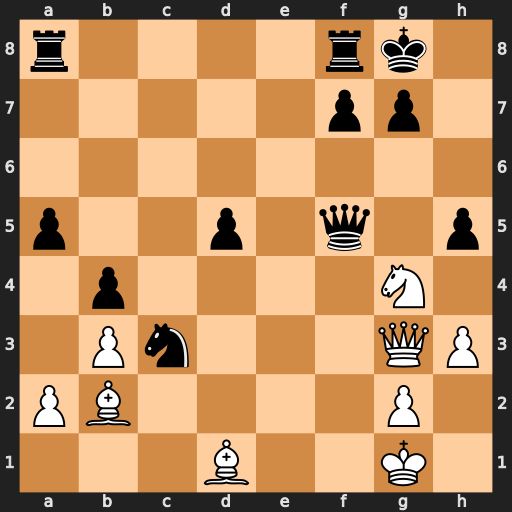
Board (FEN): r4rk1/5pp1/8/p2p1q1p/1p4N1/1Pn3QP/PB4P1/3B2K1
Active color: w
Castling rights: -
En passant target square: -
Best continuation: Nh6+ Kh7 Nxf5